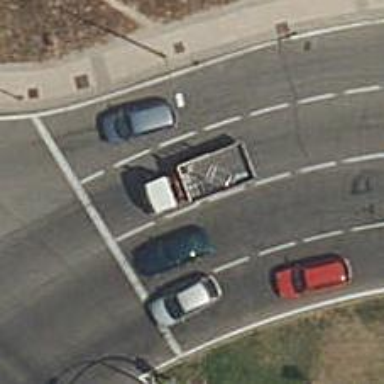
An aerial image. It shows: Road with traffic signals.